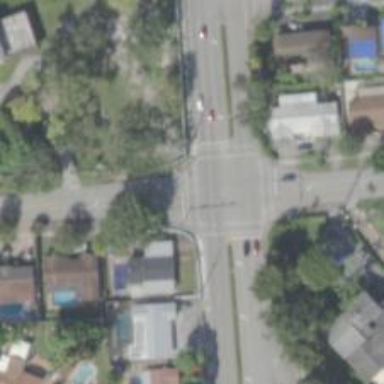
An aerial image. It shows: Footway with asphalt surface and marked with lines for crossing.